Interaction volume radius: 10 \u00c5
Interaction volume height: 10 \u00c5
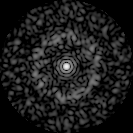
Disorder parameter: 0.8187